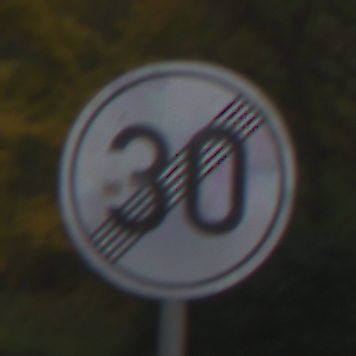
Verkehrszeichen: EndeGeschwindigkeit30
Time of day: Midday
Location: Outdoor (Nature)
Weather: Overcast
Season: Autumn
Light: Natural